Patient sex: M
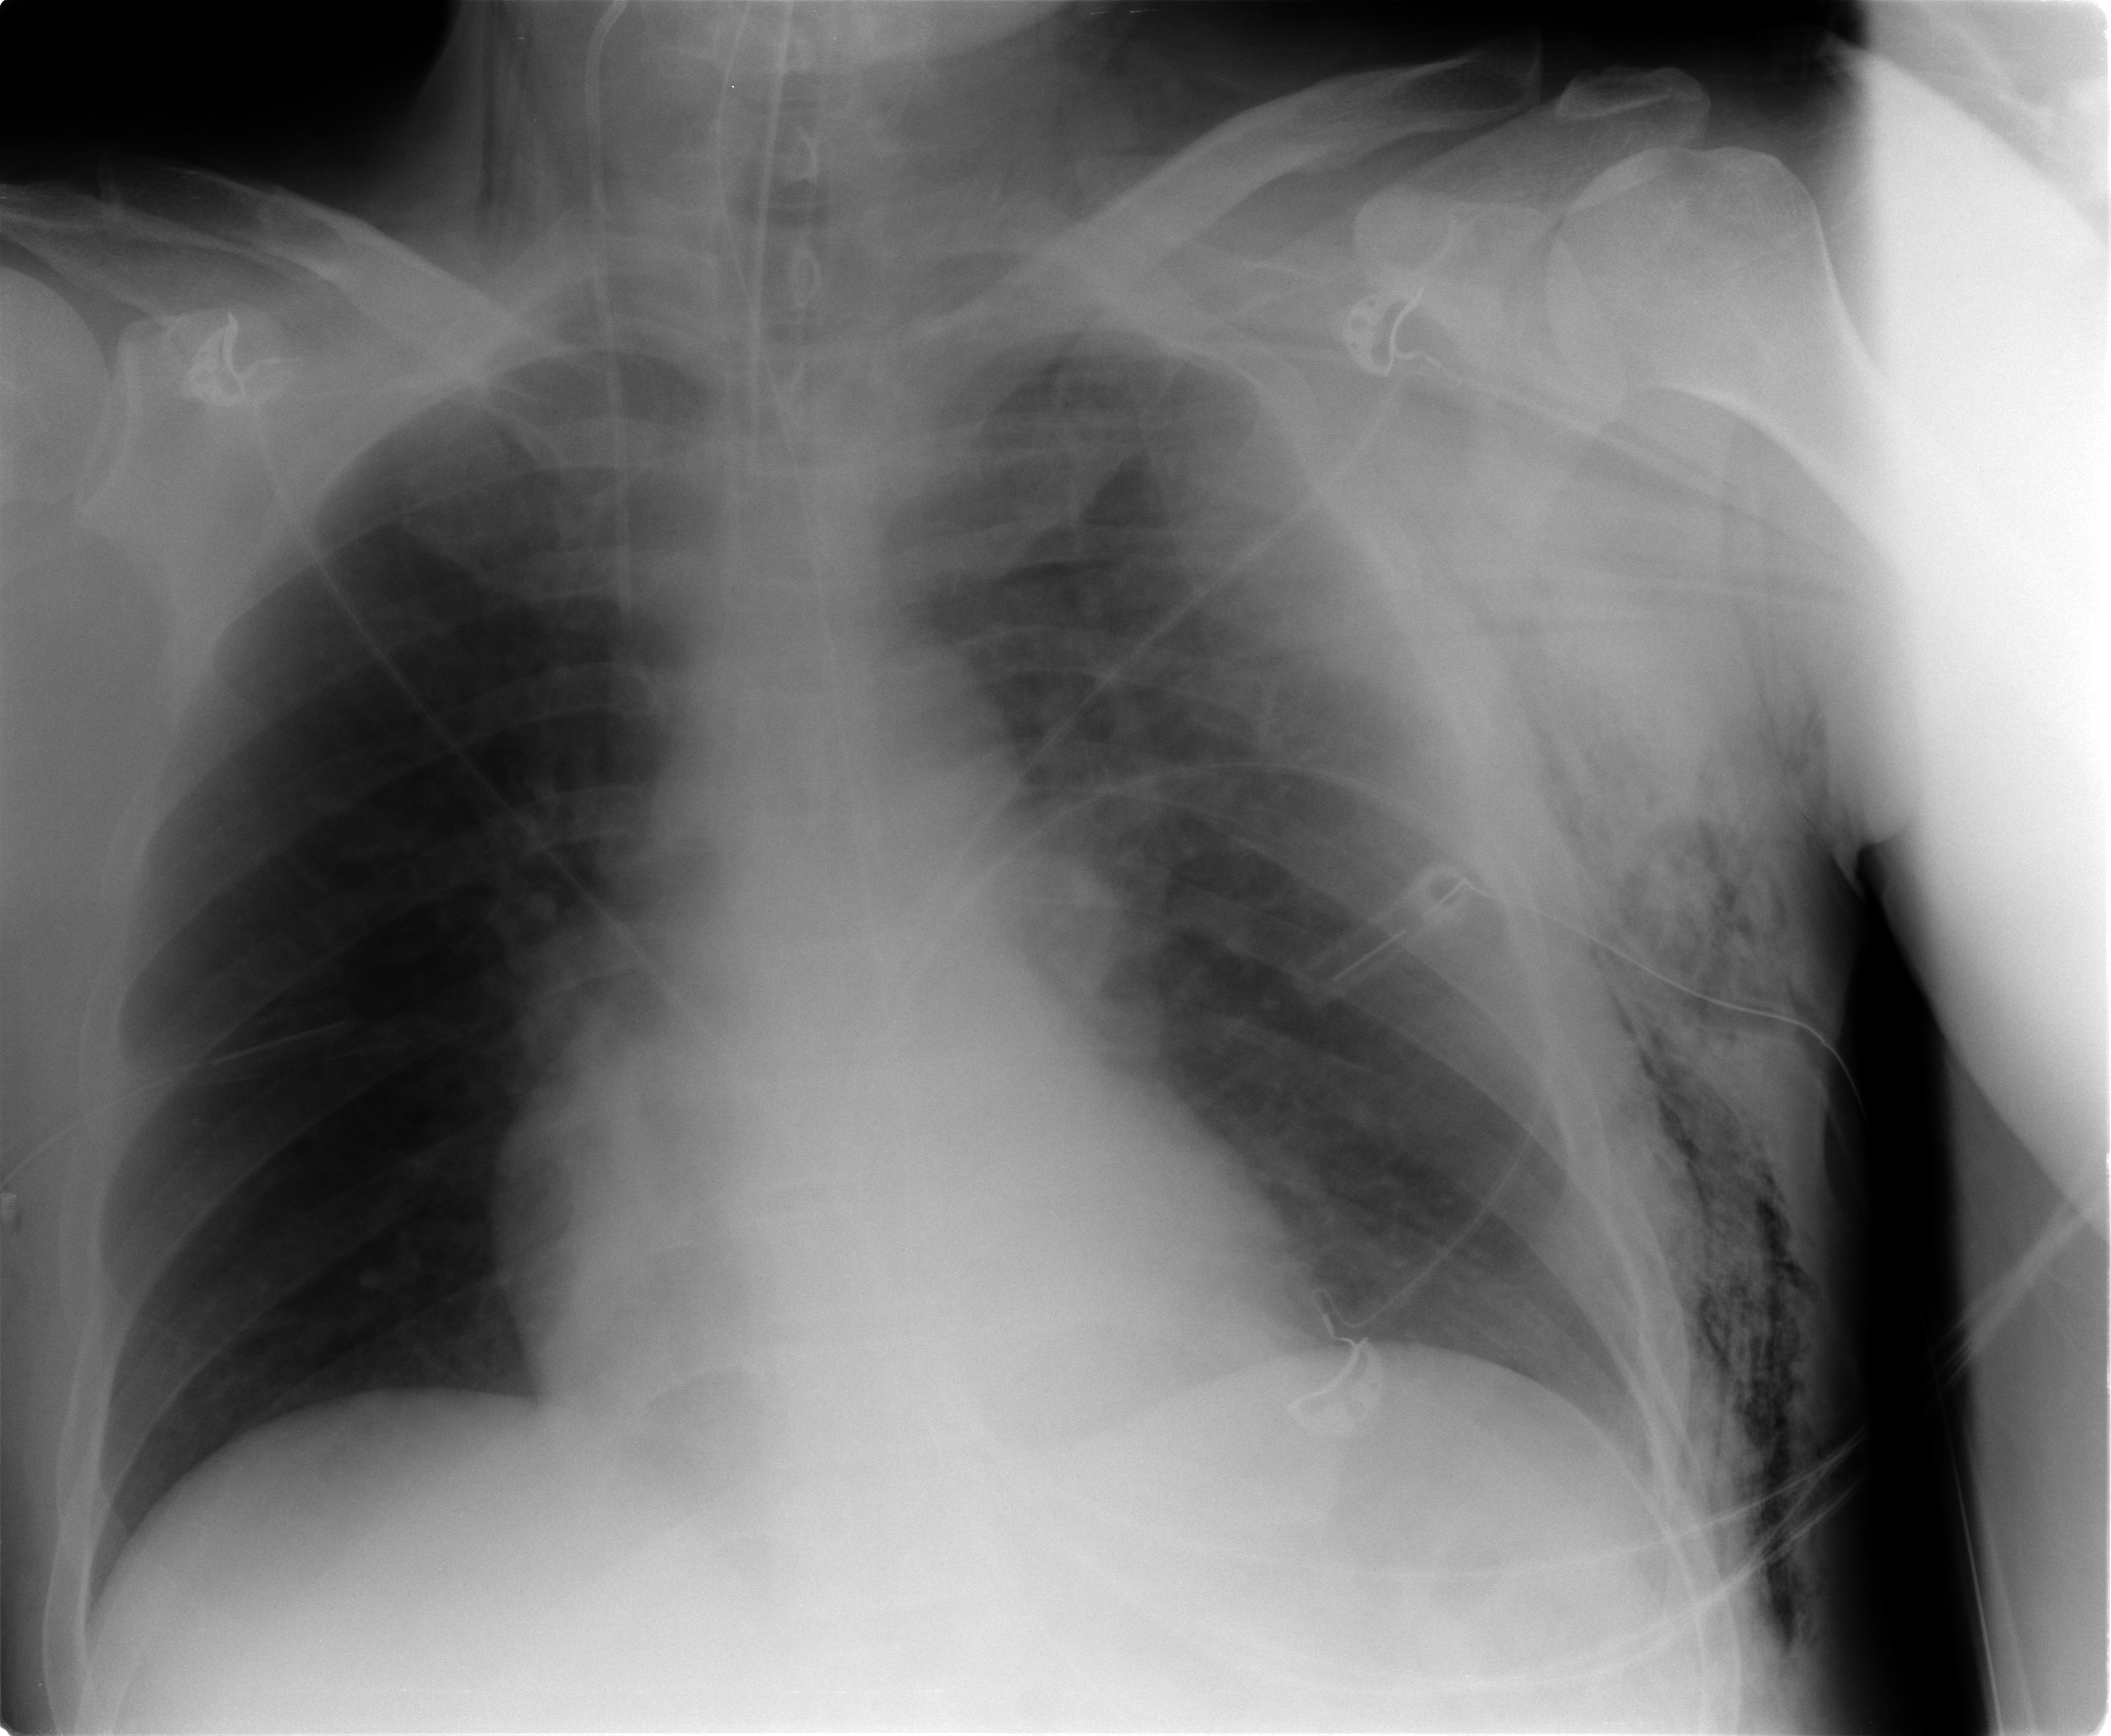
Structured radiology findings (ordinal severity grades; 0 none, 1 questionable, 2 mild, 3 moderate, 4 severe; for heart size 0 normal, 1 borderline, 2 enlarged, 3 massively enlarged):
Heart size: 2
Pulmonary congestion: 2
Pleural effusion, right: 0
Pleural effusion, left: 0
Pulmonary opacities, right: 0
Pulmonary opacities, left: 2
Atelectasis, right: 0
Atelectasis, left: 2